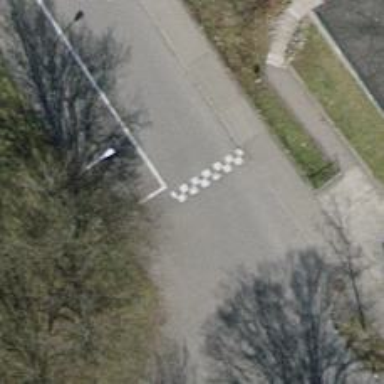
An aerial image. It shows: Traffic hump for calming the traffic.